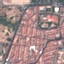
Land use / land cover: Residential